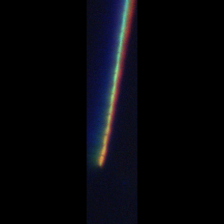
Taxon: Psuedo-nitzschia
Group: Diatoms